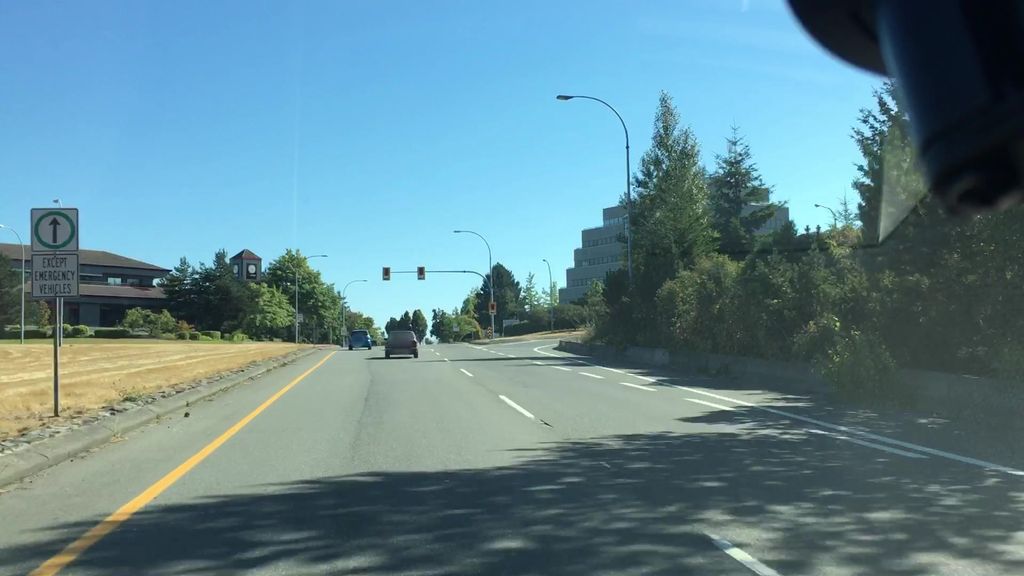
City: victoria